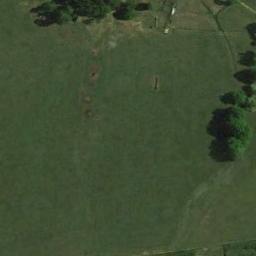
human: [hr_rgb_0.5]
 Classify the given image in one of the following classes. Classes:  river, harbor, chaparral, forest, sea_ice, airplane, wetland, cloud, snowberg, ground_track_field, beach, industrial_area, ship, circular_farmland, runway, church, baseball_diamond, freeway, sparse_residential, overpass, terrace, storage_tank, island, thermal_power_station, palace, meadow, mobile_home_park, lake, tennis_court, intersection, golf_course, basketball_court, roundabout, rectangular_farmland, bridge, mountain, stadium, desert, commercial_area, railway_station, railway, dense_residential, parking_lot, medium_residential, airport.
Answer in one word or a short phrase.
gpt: meadow